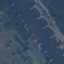
Land use / land cover class: River